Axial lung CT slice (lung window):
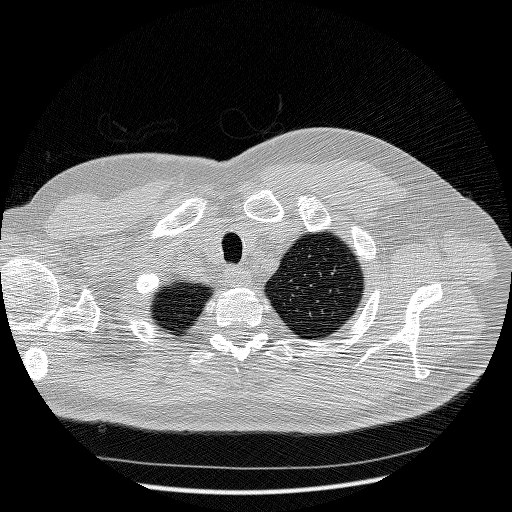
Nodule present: no